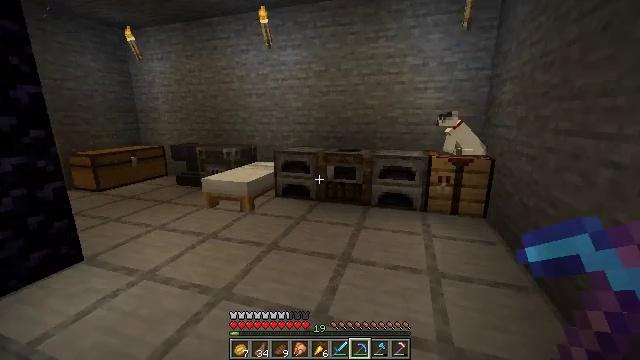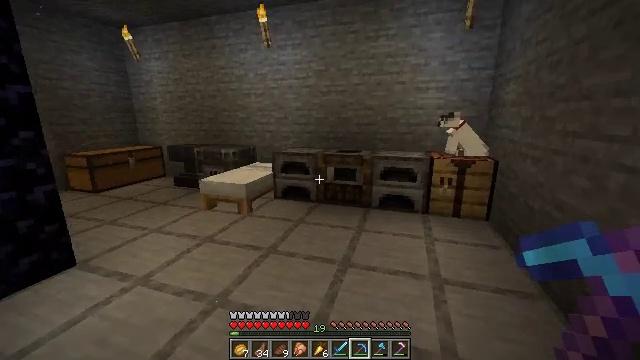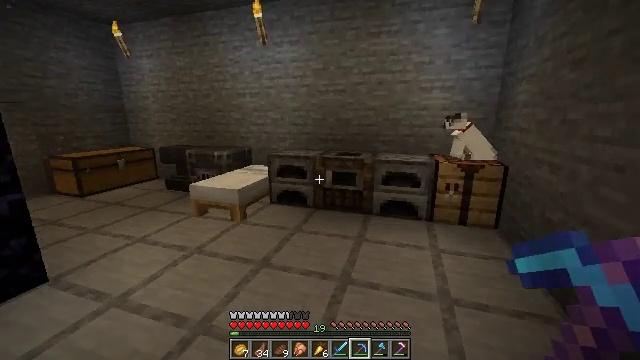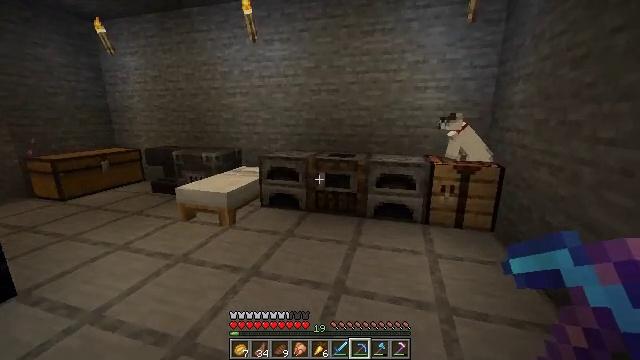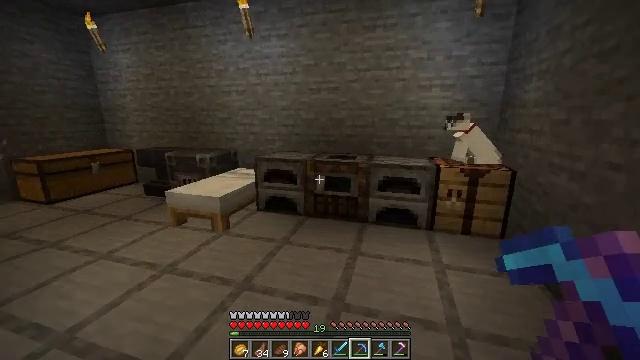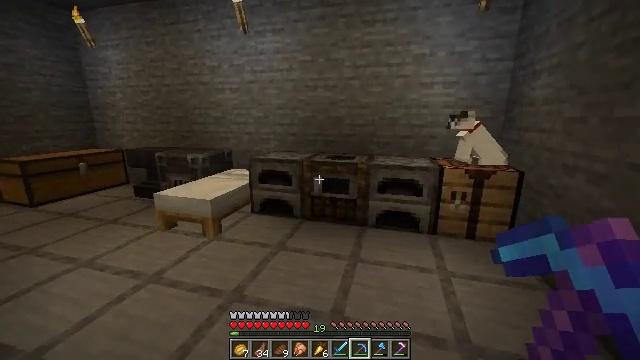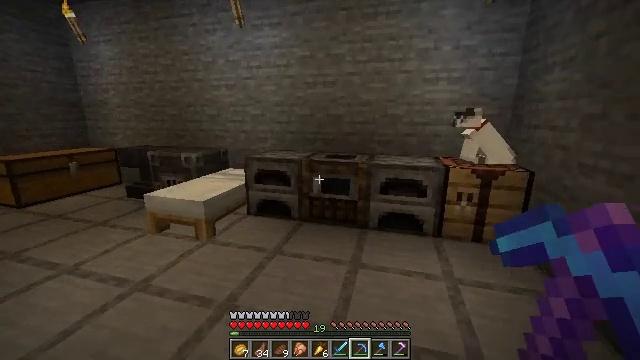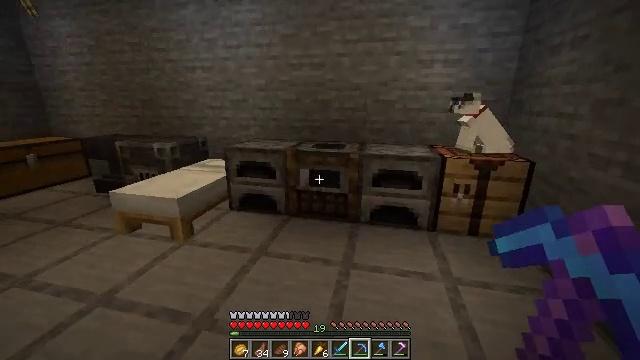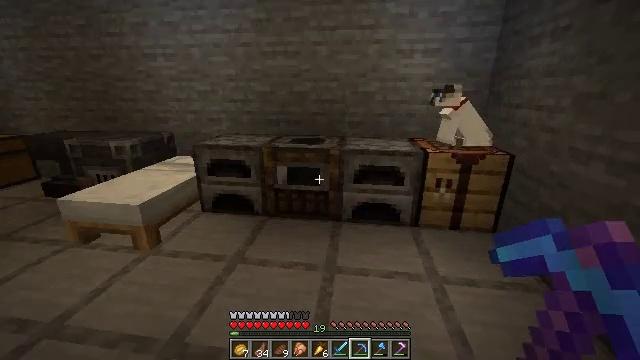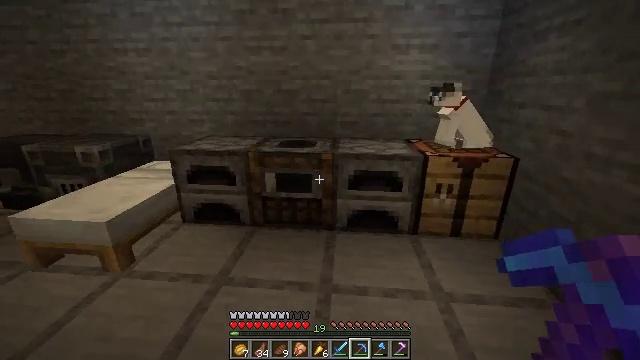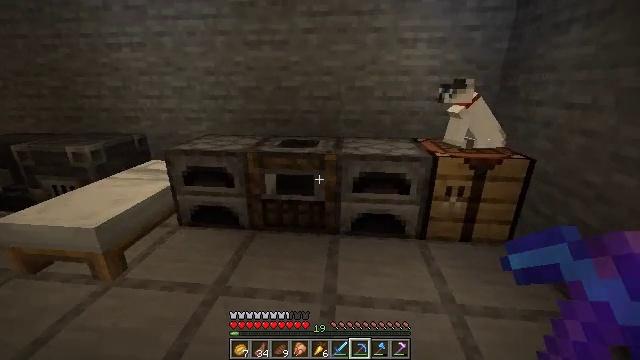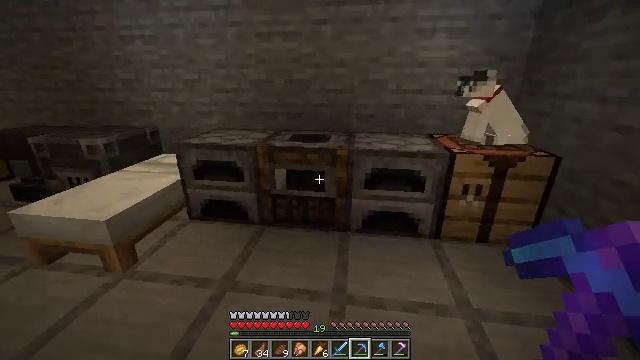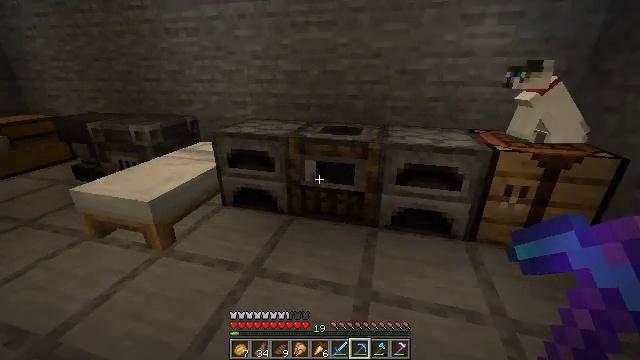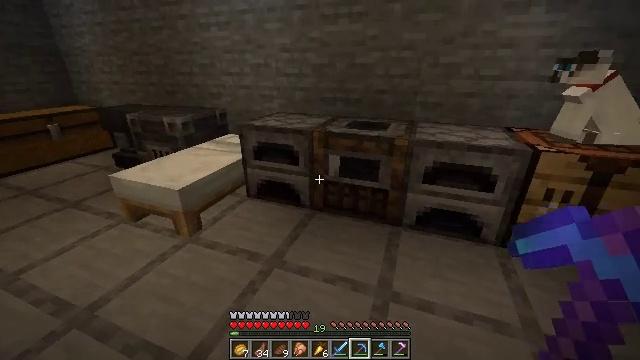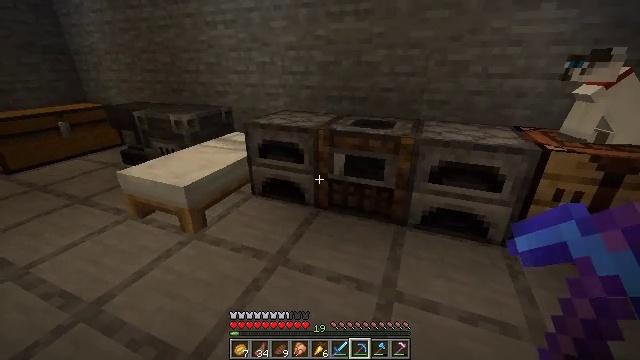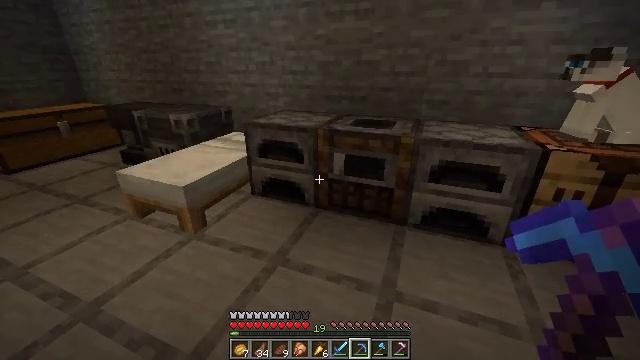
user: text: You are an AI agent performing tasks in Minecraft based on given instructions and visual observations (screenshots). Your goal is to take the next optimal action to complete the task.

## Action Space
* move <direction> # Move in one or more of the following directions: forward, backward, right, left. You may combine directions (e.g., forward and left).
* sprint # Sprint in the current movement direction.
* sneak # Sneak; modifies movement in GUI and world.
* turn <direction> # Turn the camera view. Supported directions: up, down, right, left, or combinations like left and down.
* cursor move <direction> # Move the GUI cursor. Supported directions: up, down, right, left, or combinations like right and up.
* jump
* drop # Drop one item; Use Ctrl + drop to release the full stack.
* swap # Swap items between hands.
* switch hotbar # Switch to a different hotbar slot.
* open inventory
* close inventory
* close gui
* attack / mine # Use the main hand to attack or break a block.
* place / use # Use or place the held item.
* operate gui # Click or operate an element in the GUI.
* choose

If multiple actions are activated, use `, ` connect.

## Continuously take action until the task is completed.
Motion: motion action
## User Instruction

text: Break the mature wheat plants.
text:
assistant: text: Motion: move forward
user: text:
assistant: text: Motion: move forward
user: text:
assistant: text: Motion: move forward, turn right
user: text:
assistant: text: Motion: move forward
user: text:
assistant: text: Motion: move forward
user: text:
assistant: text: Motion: move forward
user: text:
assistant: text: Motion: move forward, turn right and down
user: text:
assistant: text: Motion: move forward, turn right and down
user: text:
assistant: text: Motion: move forward, turn right
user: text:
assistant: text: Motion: no_op
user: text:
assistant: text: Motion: turn left and down
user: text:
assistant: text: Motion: turn left and down
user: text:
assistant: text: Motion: turn left and down
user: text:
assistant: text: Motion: turn left
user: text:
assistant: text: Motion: no_op
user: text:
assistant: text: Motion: no_op
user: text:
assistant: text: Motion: no_op
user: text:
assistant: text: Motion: use / place
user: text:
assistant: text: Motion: use / place
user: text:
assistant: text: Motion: use / place
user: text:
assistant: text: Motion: use / place
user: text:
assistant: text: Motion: turn right
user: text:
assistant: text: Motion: no_op
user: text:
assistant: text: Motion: no_op
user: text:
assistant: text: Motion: no_op
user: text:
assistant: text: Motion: no_op
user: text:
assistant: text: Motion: no_op
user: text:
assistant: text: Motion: no_op
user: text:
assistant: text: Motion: no_op
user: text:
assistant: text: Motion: no_op